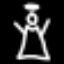
Label: angel